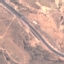
Label: Highway